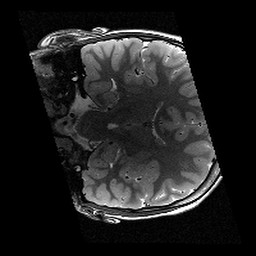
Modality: T2w
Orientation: coronal
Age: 11
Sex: male
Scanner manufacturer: siemens
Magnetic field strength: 3 T
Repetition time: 9.23 s
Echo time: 0.067 s